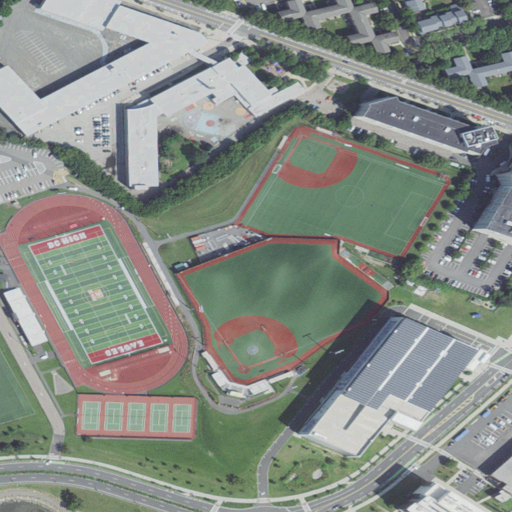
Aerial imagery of cape in Massachusetts named Columbia Point containing high intensity development, medium intensity development, and low intensity development